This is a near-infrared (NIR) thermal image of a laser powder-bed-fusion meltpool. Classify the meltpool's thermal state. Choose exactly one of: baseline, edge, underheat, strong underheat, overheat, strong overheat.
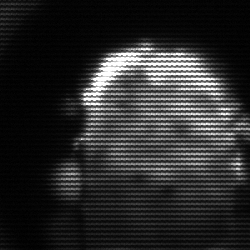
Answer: baseline